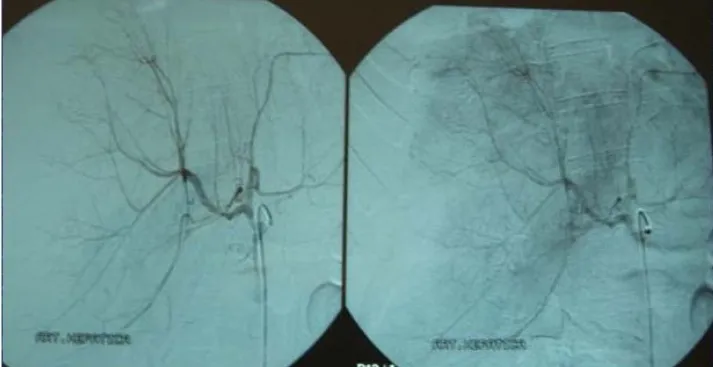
Arteriography with no signs of leakage.
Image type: radiology (x_ray)